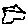
Label: house